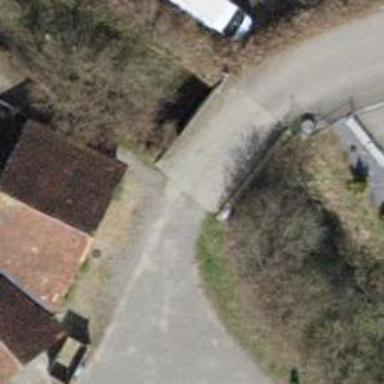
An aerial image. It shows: Residential road with concrete bridge.